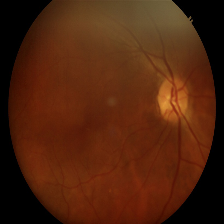
Diabetic retinopathy grade: Proliferative DR